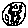
Label: moon